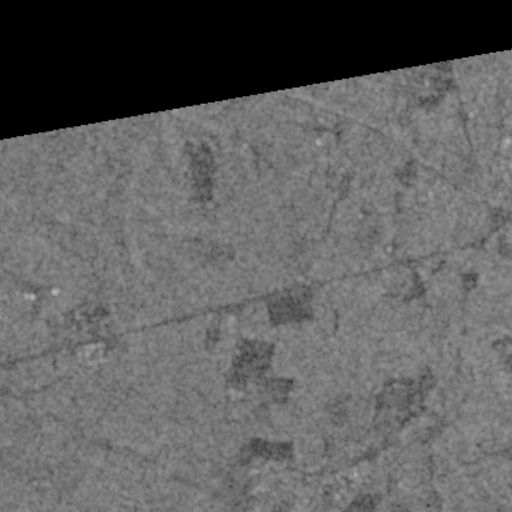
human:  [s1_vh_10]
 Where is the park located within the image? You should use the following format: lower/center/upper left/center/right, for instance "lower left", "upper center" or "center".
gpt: The park is located in the right of the image.
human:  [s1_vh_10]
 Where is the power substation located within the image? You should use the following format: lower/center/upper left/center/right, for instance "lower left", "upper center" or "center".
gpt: The power substation is located in the lower right of the image.
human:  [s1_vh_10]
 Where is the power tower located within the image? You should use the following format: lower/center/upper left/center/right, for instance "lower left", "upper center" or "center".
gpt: The power tower is located in the lower of the image.
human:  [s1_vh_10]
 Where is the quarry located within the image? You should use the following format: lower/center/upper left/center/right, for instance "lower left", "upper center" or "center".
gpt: The quarry is located in the upper left of the image.
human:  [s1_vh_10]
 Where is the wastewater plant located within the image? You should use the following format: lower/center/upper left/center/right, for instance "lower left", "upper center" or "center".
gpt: The wastewater plant is located in the upper right of the image.
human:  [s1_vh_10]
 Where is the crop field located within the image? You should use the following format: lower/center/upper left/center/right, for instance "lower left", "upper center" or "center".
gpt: There is no crop field in the image.

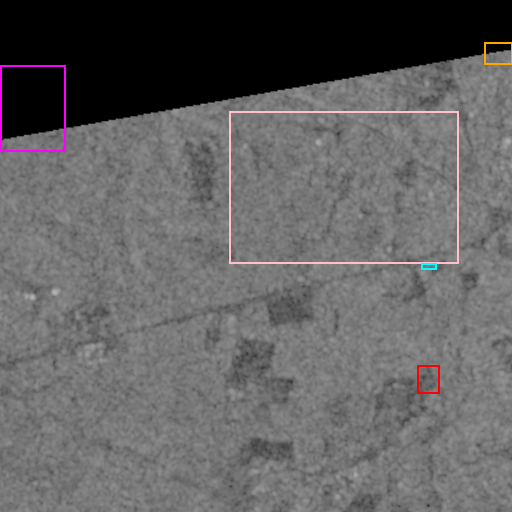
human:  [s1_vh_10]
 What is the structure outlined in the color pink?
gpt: The structure outlined in pink is a crop field.
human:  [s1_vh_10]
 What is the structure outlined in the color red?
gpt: The structure outlined in red is a park.
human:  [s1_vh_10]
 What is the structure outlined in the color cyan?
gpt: The structure outlined in cyan is a parking lot.
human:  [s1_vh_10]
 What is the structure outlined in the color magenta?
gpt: The structure outlined in magenta is a quarry.
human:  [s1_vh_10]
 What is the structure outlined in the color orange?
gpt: The structure outlined in orange is a wastewater plant.
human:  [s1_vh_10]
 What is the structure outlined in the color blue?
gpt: There is no blue outline.